Breast ultrasound image
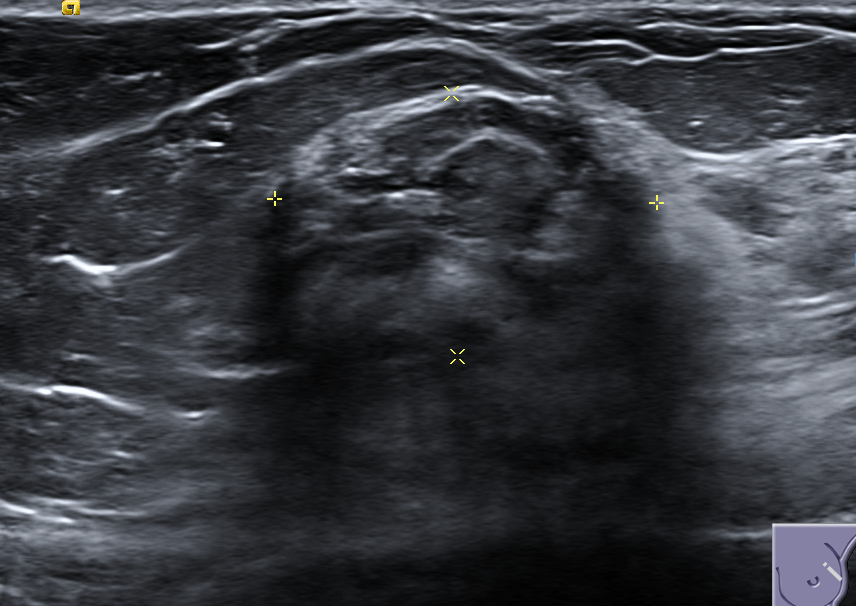
Diagnosis: benign